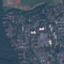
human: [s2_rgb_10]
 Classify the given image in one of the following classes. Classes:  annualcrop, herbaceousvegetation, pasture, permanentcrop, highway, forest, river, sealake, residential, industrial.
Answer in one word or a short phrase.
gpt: Residential